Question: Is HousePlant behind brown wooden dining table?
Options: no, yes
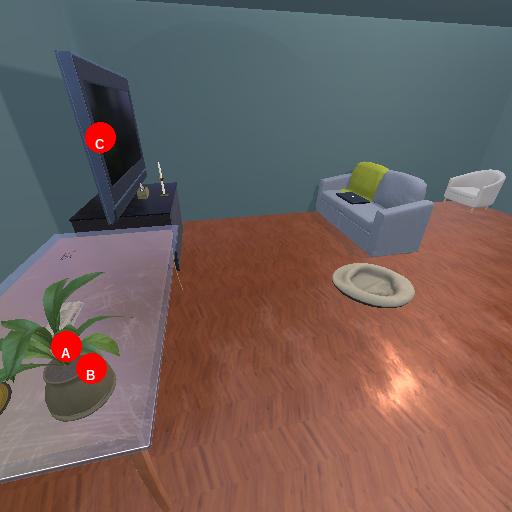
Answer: no